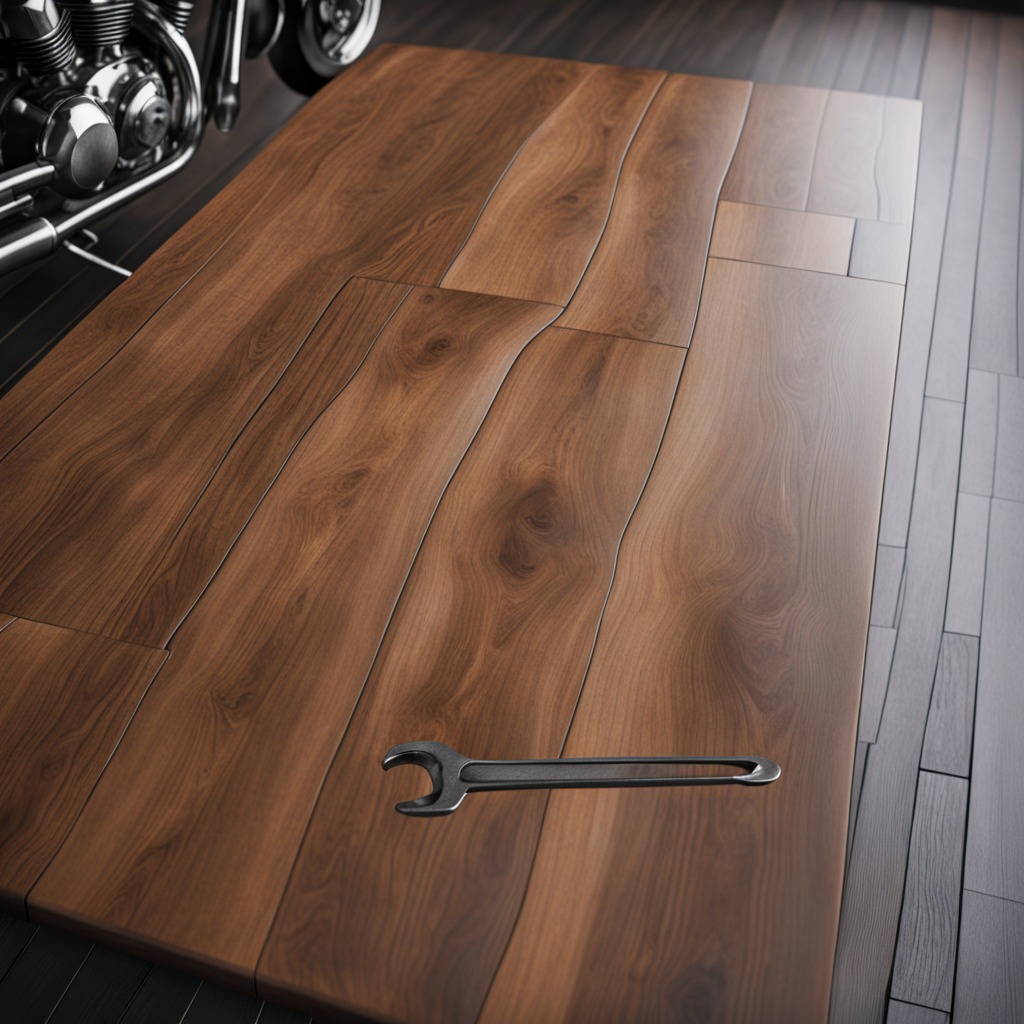
An wrench is lying on the oil-spilled wooden table in a vintage motorcycle garage.